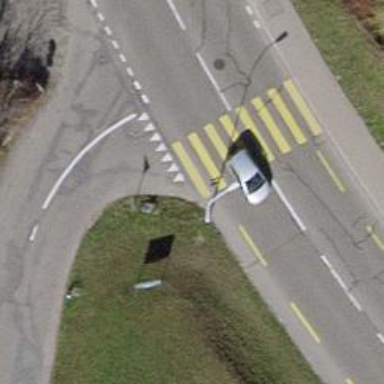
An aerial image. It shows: Marked crossing on the road.